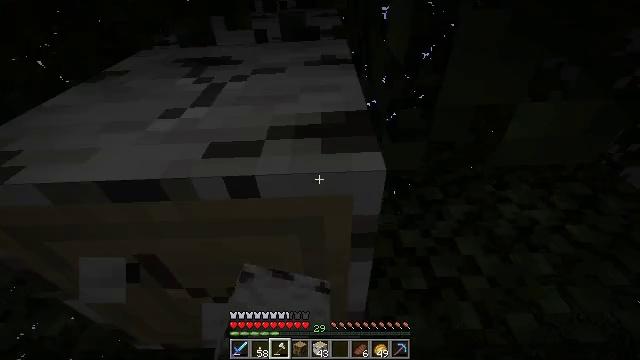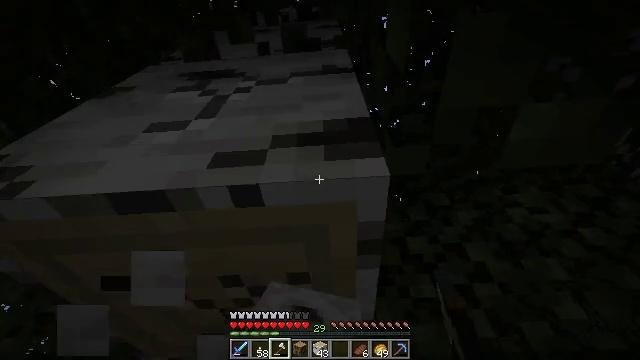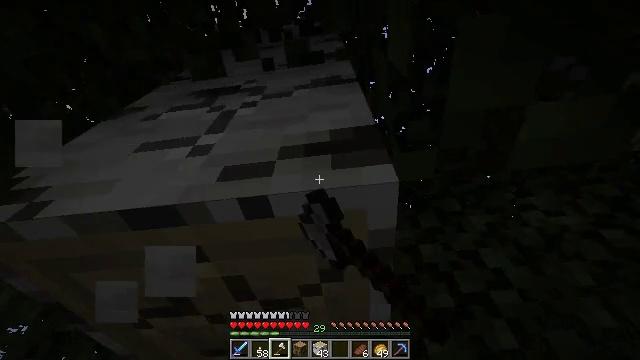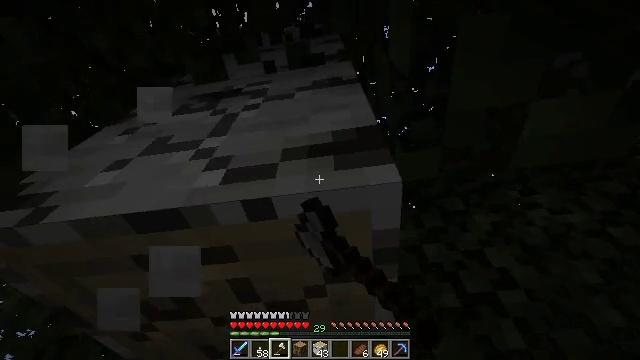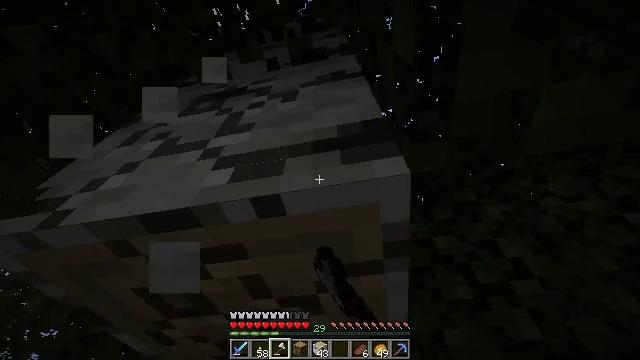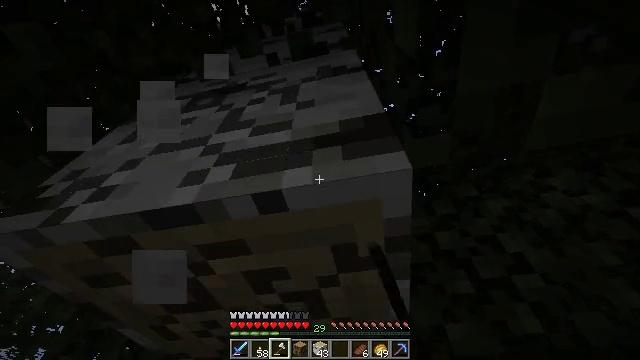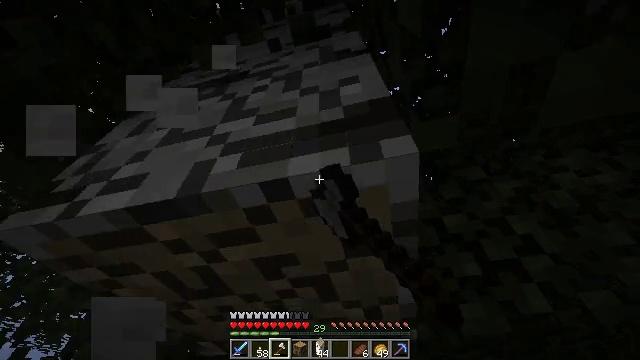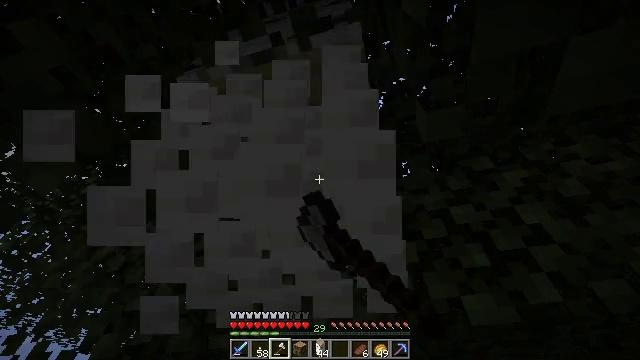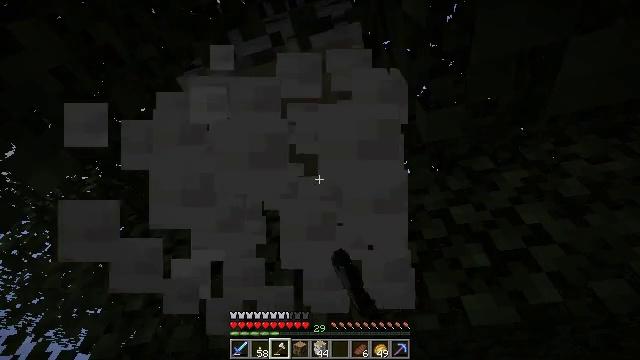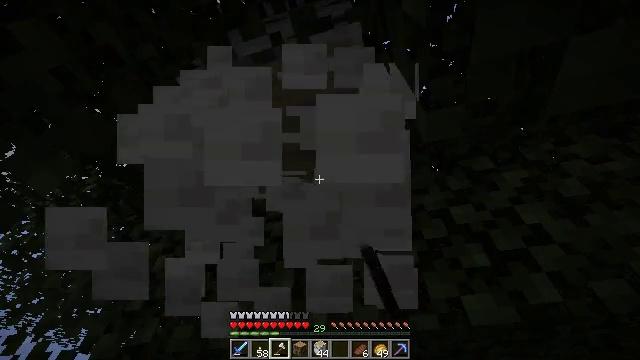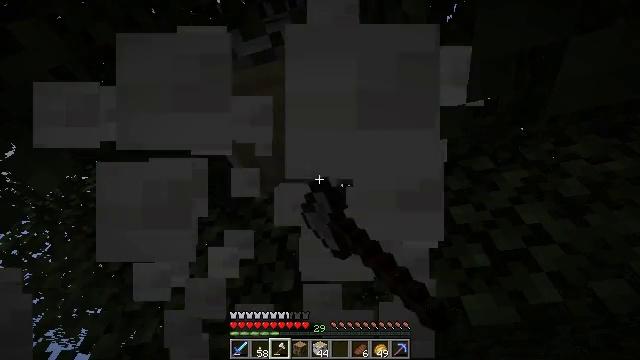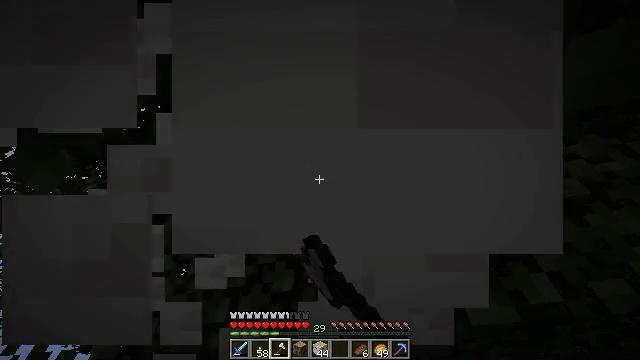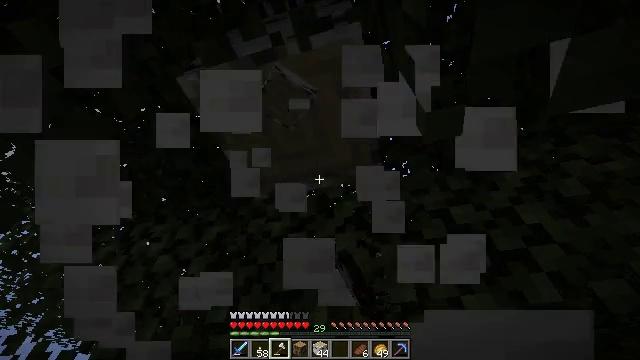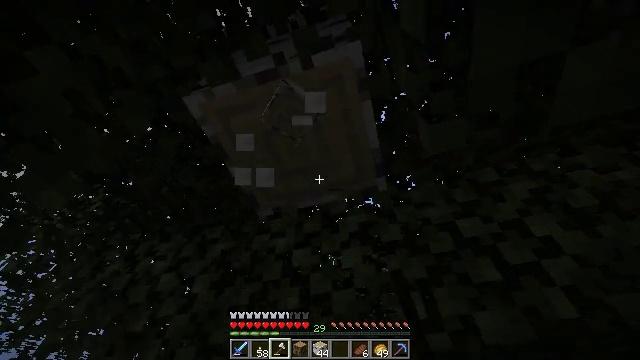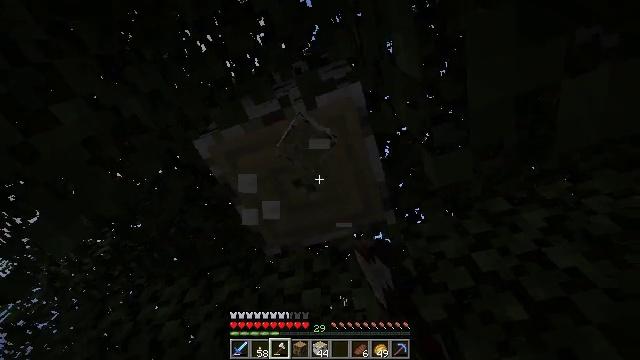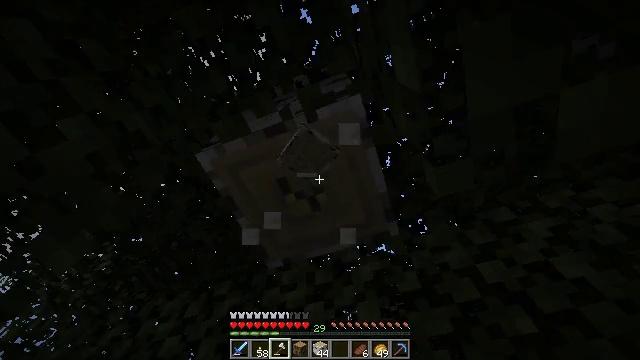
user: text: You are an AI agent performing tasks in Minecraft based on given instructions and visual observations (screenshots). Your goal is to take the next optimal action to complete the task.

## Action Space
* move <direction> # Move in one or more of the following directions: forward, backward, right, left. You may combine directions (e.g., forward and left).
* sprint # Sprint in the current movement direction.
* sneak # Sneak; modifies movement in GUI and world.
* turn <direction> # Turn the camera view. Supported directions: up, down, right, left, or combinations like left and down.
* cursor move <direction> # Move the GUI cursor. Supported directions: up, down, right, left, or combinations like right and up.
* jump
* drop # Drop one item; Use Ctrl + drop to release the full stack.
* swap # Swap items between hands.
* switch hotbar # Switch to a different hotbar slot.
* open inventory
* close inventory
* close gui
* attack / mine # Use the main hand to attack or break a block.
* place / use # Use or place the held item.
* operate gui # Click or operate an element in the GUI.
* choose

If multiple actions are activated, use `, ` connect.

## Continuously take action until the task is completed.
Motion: motion action
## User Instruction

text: Harvest birch logs from birch trees.
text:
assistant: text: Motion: turn left and up, attack / mine
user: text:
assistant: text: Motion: turn left and up, attack / mine
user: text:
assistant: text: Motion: turn left, attack / mine
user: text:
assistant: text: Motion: turn left, attack / mine
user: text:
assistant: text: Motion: attack / mine
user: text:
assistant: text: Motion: turn left and down, attack / mine
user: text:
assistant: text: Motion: turn left and down, attack / mine
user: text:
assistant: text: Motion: attack / mine
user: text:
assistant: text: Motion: attack / mine
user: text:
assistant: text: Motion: attack / mine
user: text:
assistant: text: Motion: attack / mine
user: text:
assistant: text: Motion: attack / mine
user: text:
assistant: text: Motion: turn left and up, attack / mine
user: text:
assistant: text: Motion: turn left and up, attack / mine
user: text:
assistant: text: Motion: turn up, attack / mine
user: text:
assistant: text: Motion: attack / mine
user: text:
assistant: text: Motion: attack / mine
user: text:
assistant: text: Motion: attack / mine
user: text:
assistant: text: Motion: attack / mine
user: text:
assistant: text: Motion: attack / mine
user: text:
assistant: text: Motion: attack / mine
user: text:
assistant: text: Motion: attack / mine
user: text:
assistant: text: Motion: turn right, attack / mine
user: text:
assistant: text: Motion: attack / mine
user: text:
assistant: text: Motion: move forward, attack / mine
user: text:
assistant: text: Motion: move forward, attack / mine
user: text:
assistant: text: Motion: move forward, turn right, attack / mine
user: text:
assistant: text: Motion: turn right and up, attack / mine
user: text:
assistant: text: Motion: turn right and up, attack / mine
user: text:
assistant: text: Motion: turn right and up, attack / mine